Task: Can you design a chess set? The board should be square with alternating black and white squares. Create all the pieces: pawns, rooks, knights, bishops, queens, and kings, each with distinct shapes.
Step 2405:
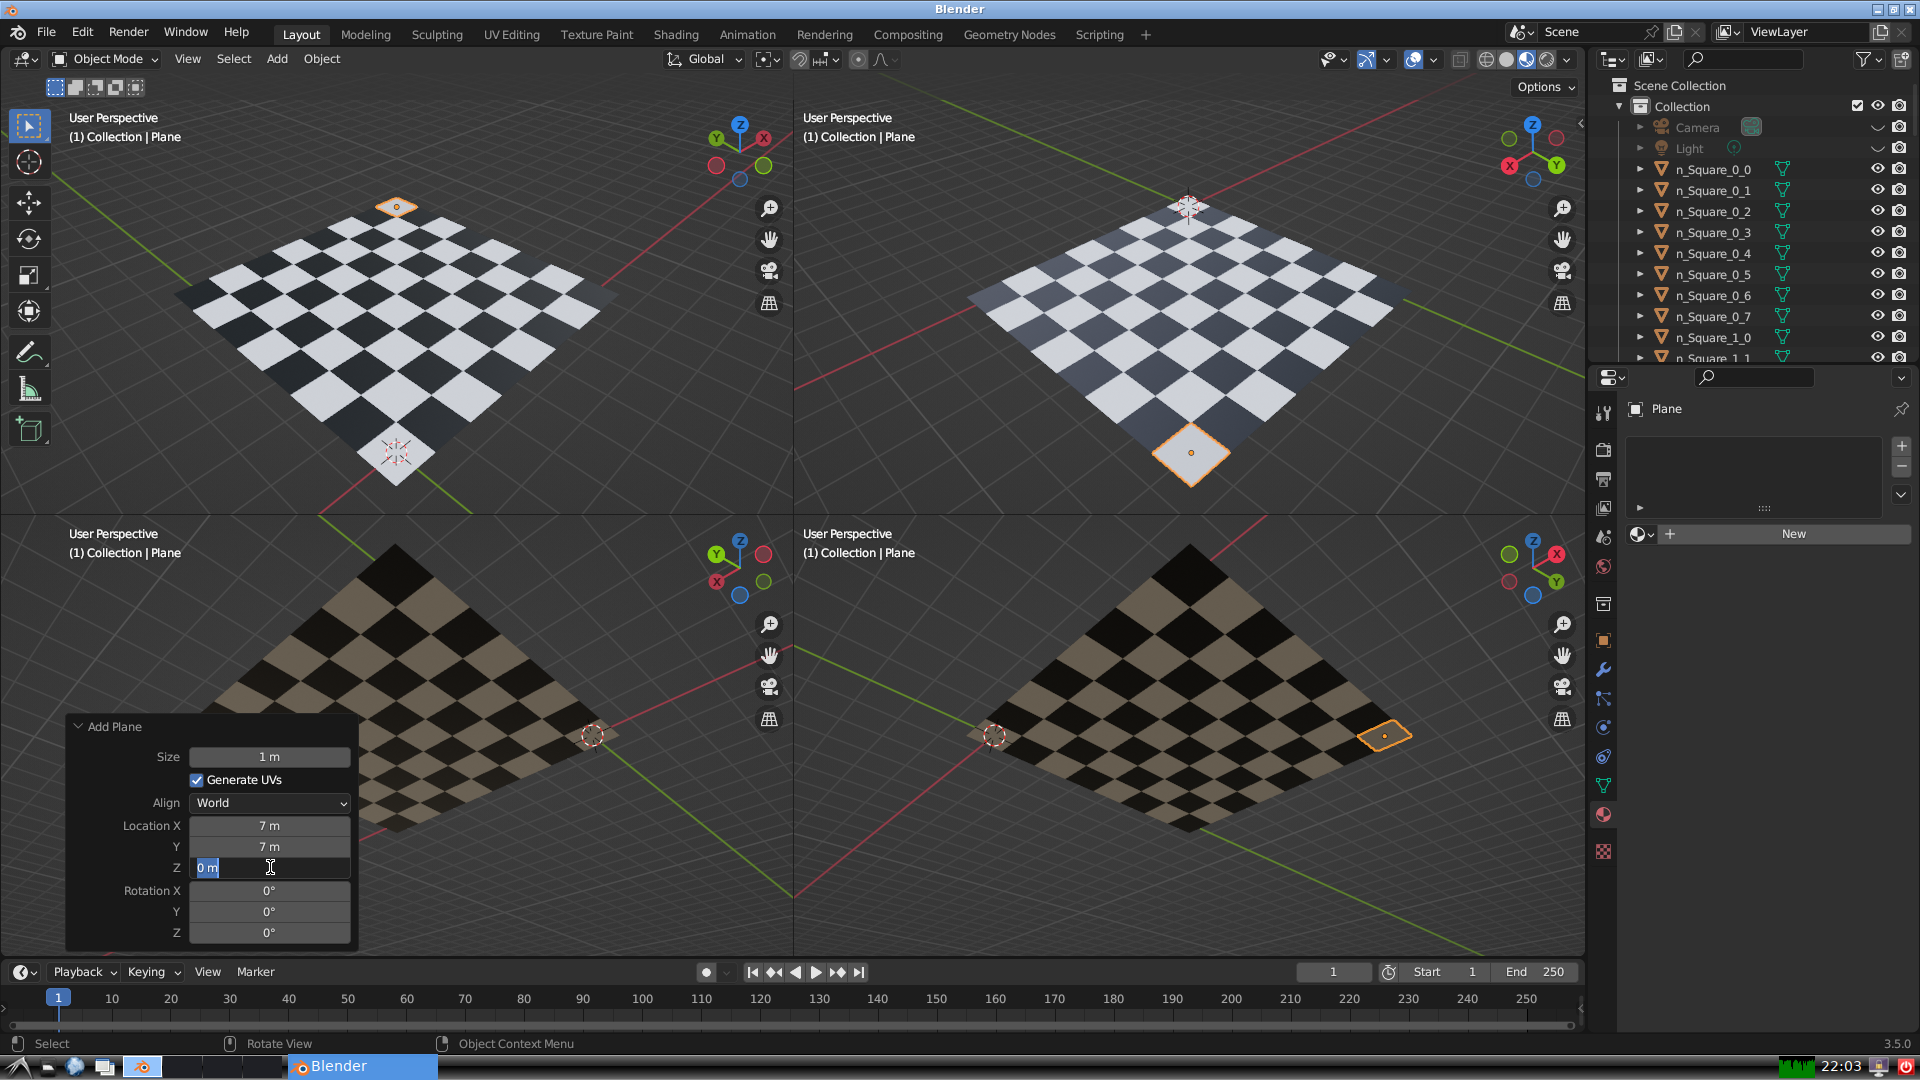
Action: input_text: 0.0